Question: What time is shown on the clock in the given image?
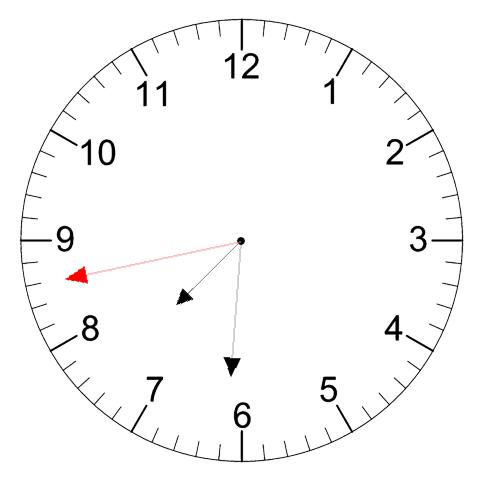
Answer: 07:30:43